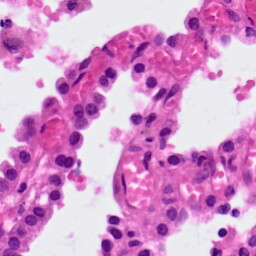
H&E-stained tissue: Lung